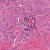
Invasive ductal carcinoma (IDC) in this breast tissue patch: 0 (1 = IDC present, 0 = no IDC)